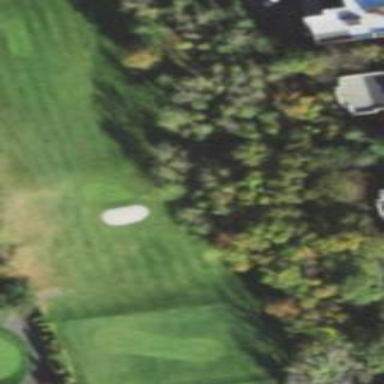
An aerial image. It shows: Grassy area designated for driving range golf.